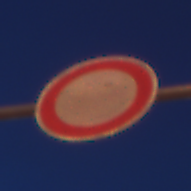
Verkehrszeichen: VerbotFahrzeugeAllerArt
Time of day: Night
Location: Outdoor (Urban)
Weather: PartlyCloudy
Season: NotSpecified
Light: Artificial